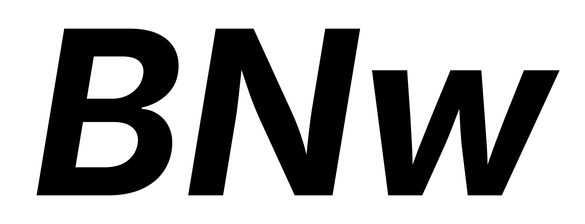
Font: Inter-Italic_Bold_Italic